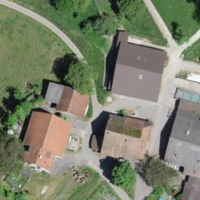
EUNIS habitat code: 55
Species observed at this site:
Vicia sepium
Cydonia oblonga